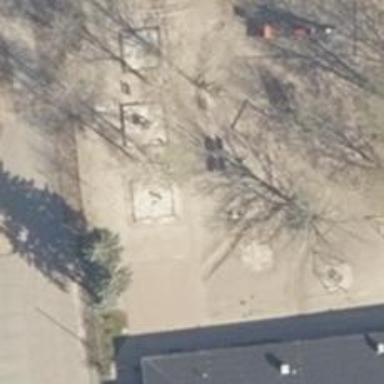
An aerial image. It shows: Playground area for leisure activities on the land.